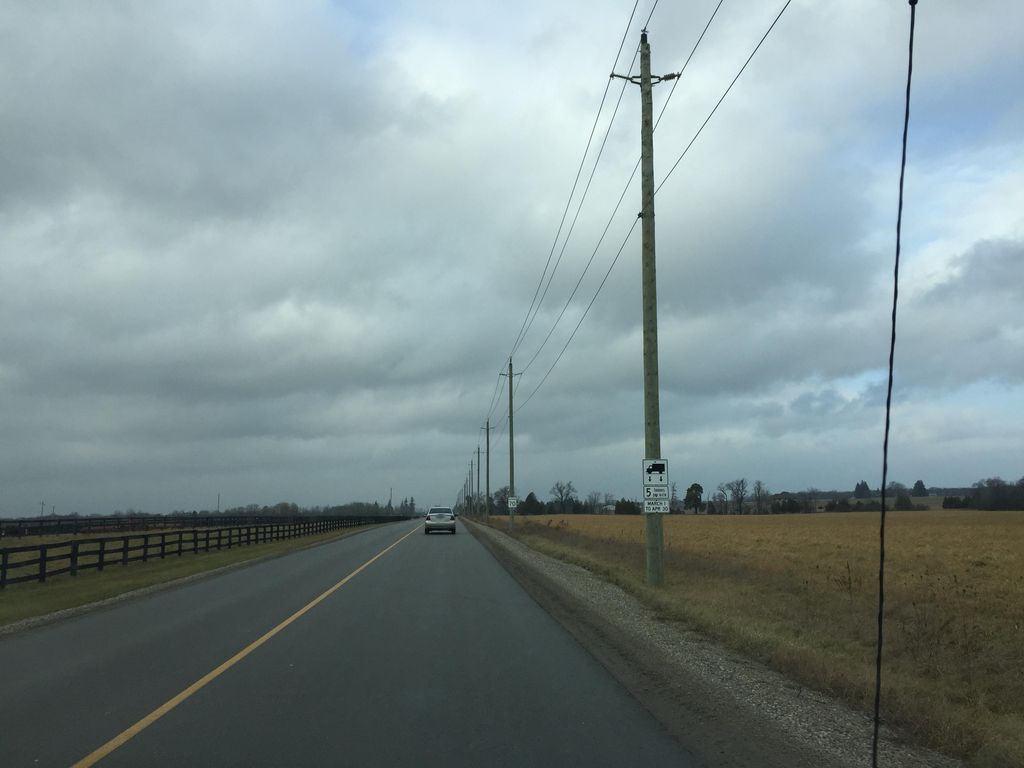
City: kitchener-waterloo